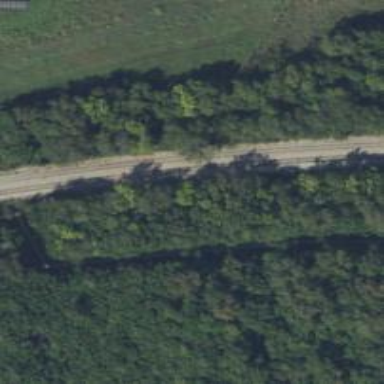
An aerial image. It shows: Railway siding with rails.